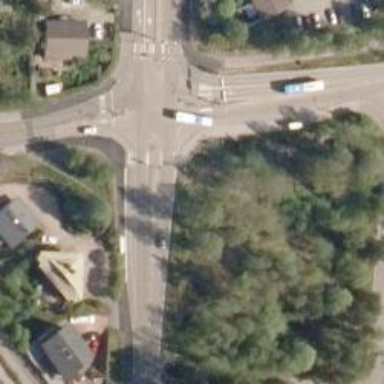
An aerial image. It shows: Tertiary road.